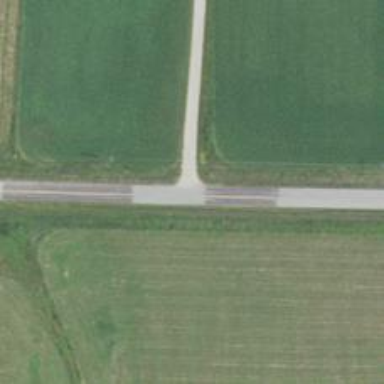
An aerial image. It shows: Secondary road with asphalt surface.